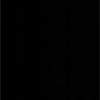
Label: dusty